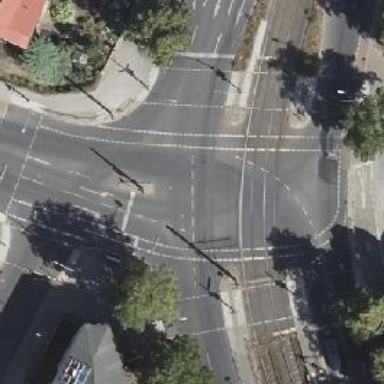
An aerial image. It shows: Tram level crossing on railway.